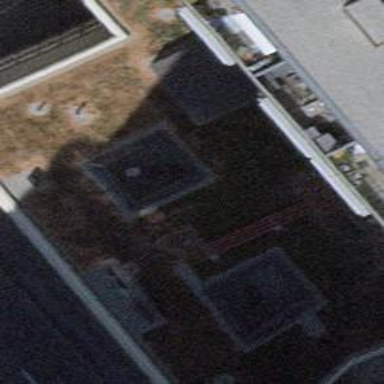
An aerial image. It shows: Commercial building.